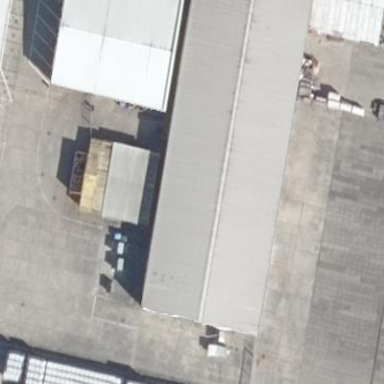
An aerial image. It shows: Industrial building.